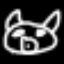
Label: frog